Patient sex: M
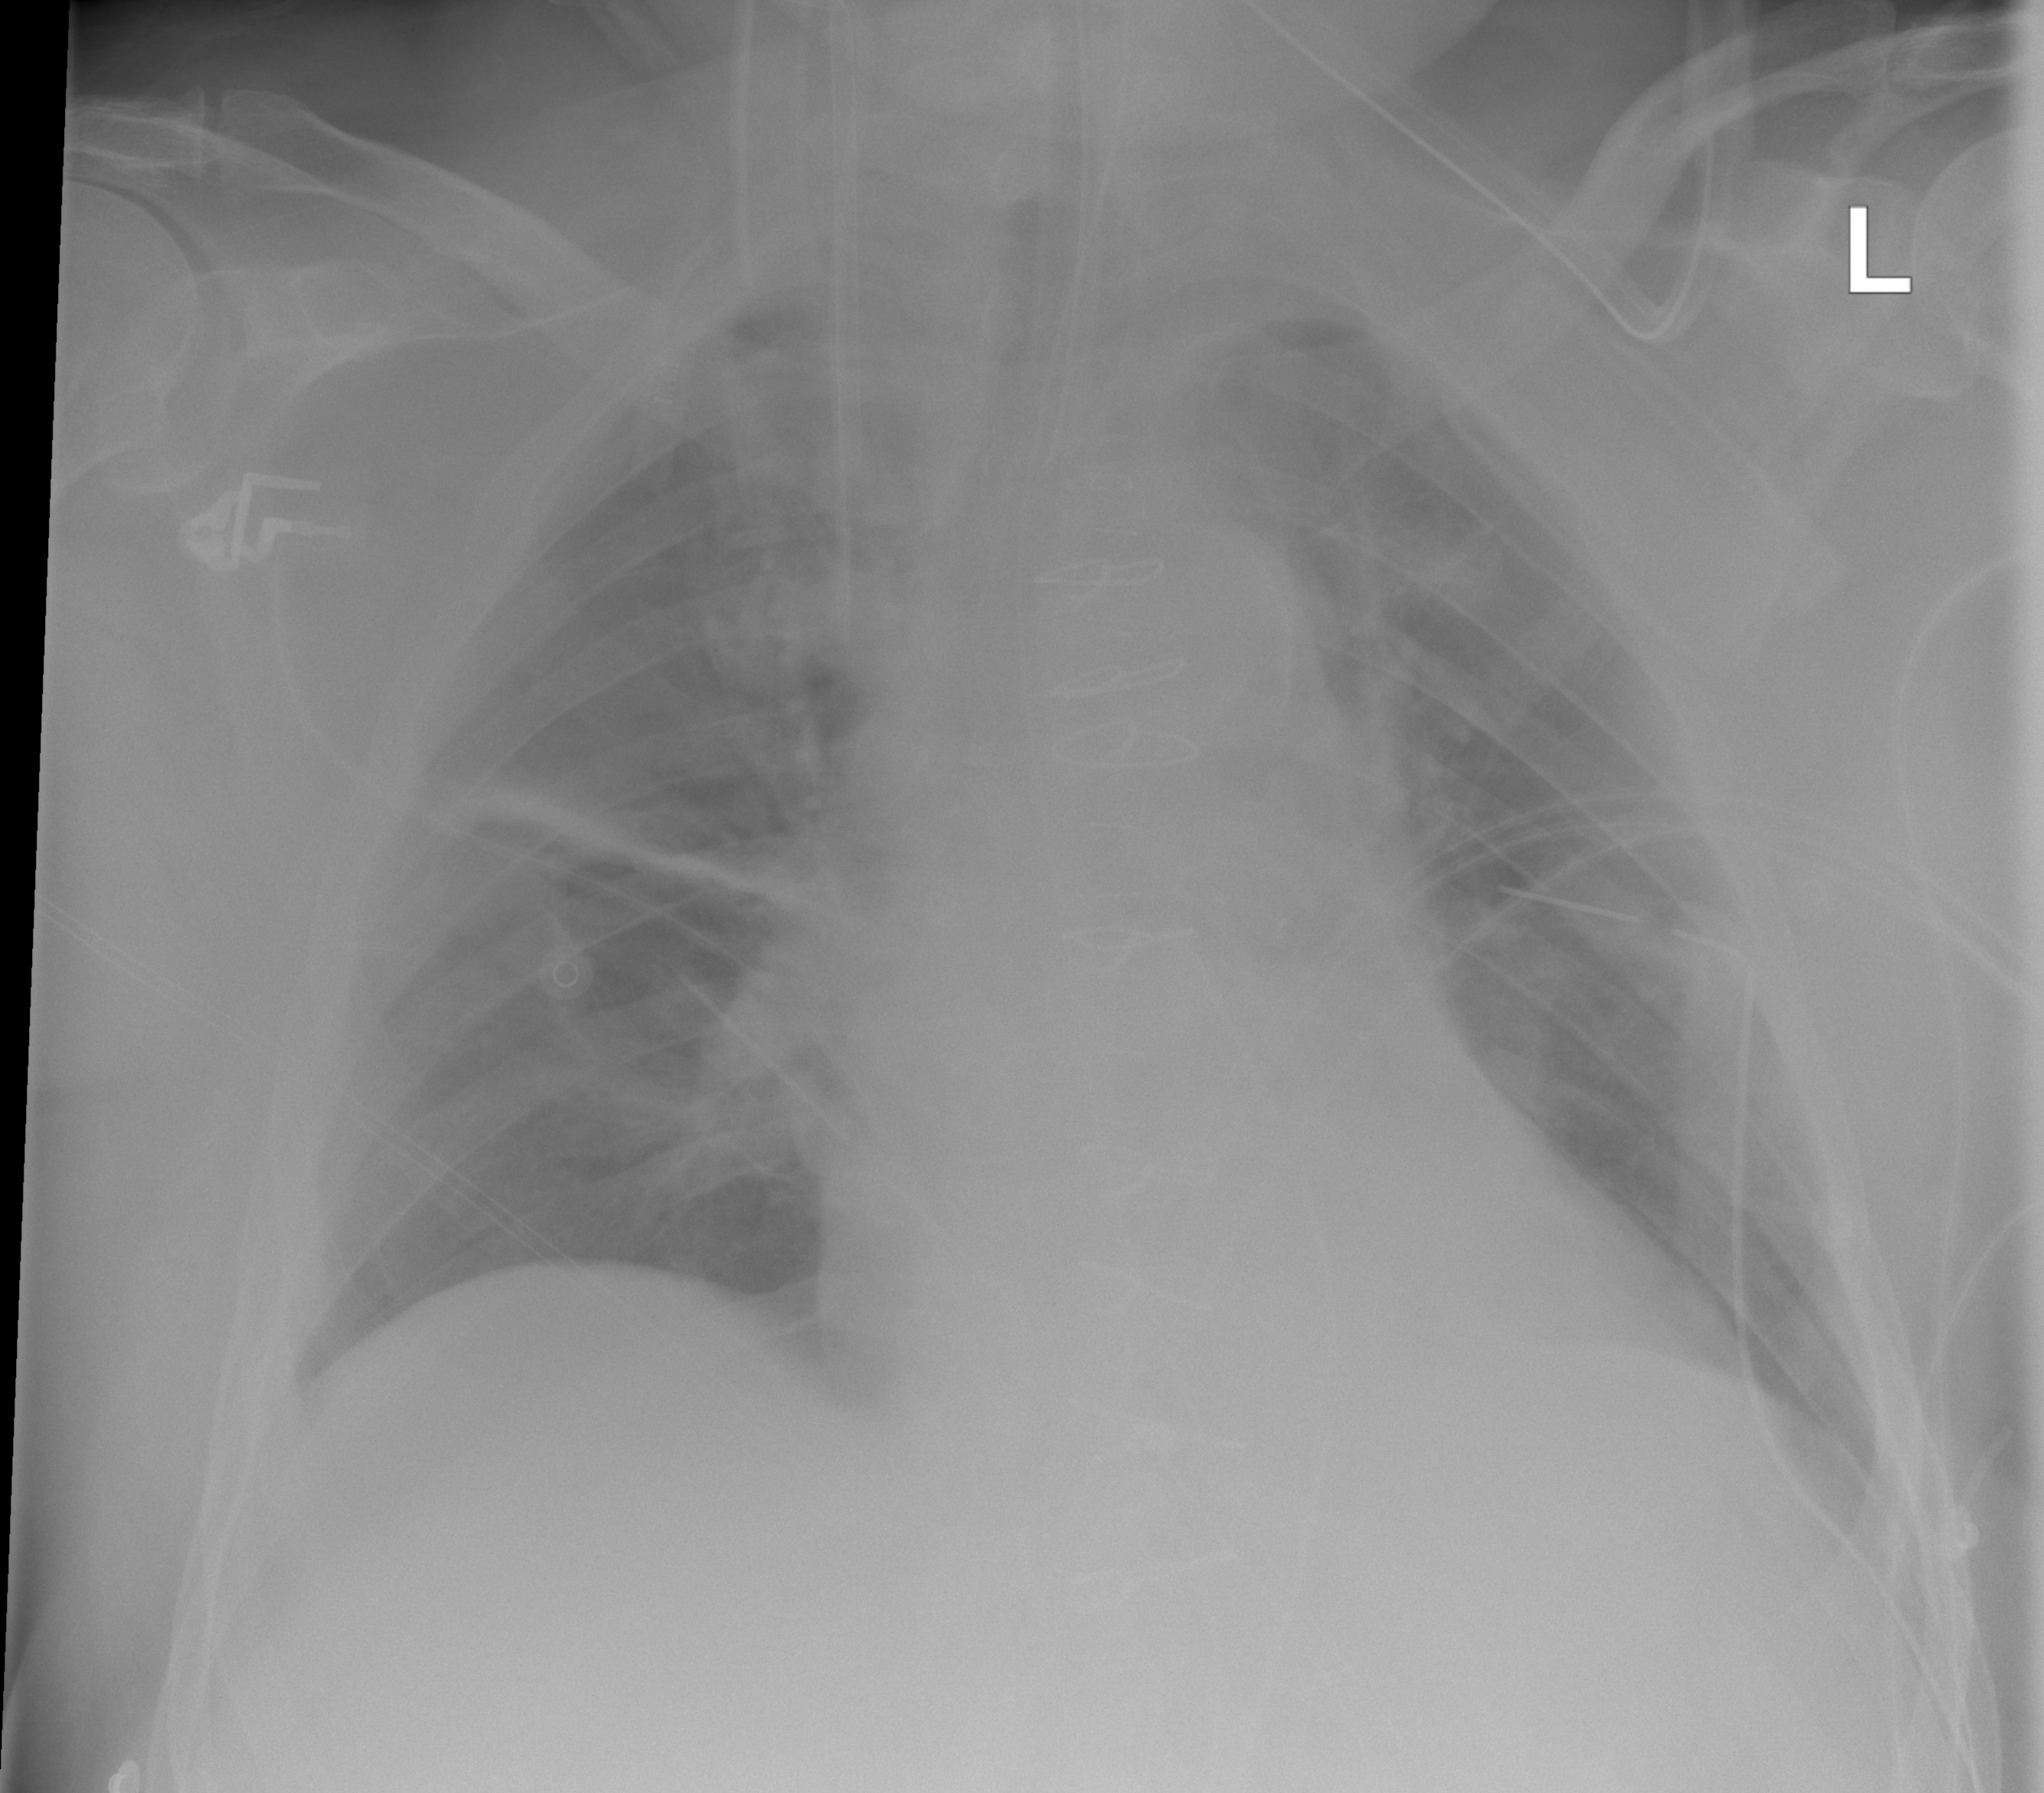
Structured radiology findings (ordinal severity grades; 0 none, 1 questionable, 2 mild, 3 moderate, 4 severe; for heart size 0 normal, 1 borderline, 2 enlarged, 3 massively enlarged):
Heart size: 1
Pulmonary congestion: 0
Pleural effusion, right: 0
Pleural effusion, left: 0
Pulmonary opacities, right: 0
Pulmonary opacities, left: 0
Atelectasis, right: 2
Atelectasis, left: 0